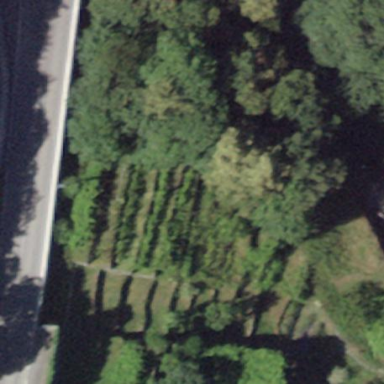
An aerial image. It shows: Vineyard where grapes are grown.